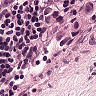
Metastatic tissue present: yes